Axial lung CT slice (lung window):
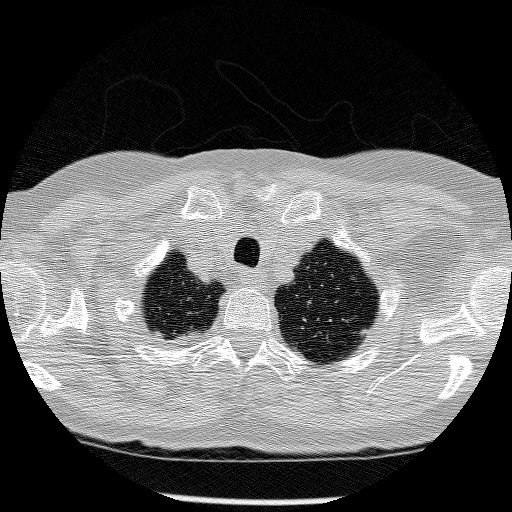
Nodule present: no